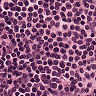
Metastatic tissue present: no